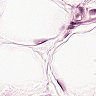
Metastatic tissue present: no